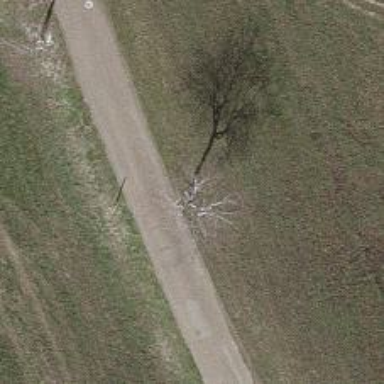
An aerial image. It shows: Broadleaved tree with lush leaves.